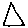
Label: triangle